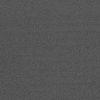
Atmospheric dust classification: dusty